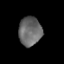
Tissue: lung
Cell type: Others
Senescence score: 0.2193
Nuclear area (px): 649
Mean DAPI intensity: 104.764